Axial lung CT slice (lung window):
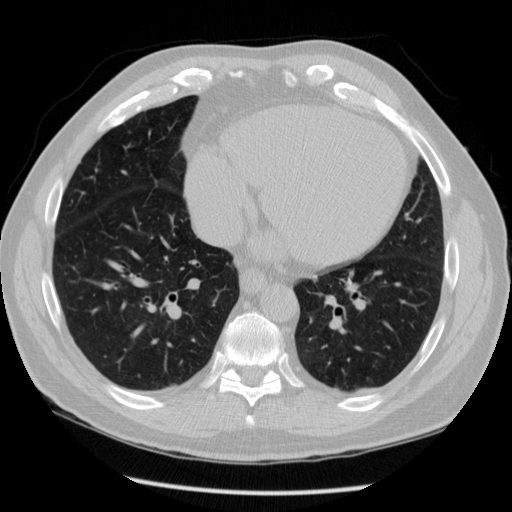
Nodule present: no